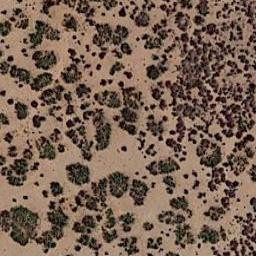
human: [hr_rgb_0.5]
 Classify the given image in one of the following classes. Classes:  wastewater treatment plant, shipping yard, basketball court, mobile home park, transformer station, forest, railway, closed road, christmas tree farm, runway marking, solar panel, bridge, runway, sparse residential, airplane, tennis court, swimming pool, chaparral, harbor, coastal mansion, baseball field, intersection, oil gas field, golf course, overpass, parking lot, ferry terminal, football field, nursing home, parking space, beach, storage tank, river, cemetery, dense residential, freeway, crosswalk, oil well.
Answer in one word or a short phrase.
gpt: chaparral